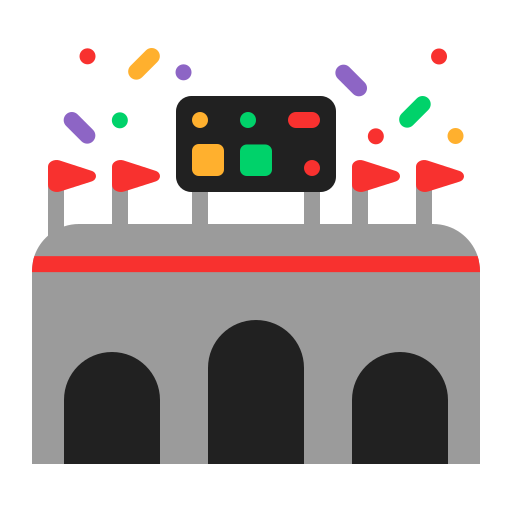
stadium flat